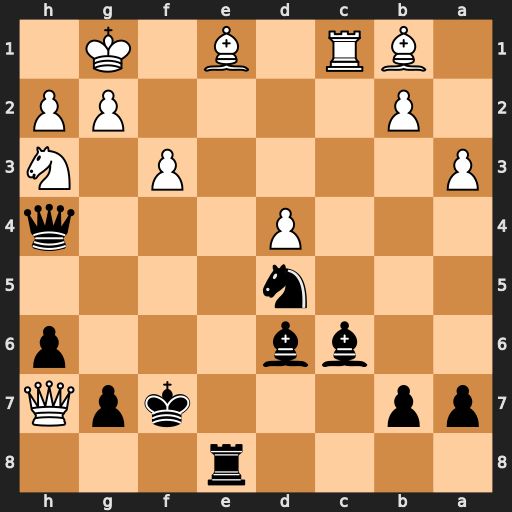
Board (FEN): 4r3/pp3kpQ/2bb3p/3n4/3P3q/P4P1N/1P4PP/1BR1B1K1
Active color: b
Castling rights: -
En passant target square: -
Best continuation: Rxe1+ Rxe1 Qxe1#